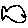
Label: fish